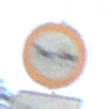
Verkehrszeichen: VerbotGespannfuhrwerke
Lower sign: ZeitangabenMitBeschraenkungAufWochentage8
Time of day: MorningAfternoon
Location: Outdoor (Nature)
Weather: PartlyCloudy
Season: NotSpecified
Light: Natural